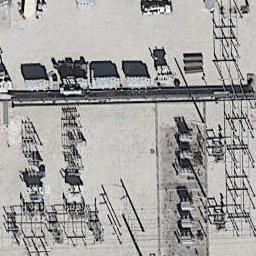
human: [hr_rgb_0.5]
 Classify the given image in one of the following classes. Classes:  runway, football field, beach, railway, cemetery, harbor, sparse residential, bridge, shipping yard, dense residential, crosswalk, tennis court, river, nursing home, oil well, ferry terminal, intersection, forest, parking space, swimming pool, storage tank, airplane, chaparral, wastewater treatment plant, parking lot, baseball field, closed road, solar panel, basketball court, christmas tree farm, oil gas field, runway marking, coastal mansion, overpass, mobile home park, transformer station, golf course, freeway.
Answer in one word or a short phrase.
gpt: transformer station